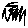
Label: zigzag